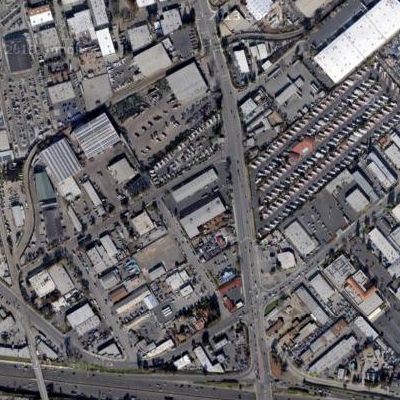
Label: Industry